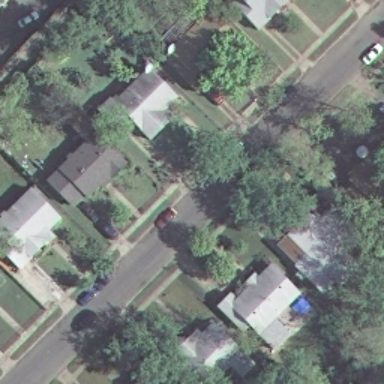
It is a medium residential area with a road goes through this area .